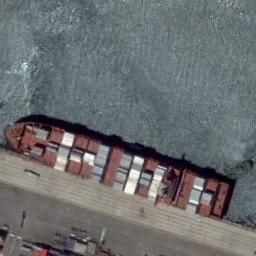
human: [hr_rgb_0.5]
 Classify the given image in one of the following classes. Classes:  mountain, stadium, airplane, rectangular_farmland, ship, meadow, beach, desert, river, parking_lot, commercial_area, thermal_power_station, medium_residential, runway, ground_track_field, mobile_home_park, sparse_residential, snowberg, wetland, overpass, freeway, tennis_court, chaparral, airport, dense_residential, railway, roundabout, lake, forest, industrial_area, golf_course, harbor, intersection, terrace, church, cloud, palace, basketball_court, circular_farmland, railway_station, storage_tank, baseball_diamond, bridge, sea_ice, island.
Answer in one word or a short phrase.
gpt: ship